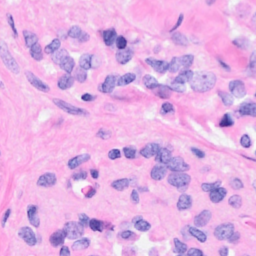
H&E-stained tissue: Breast